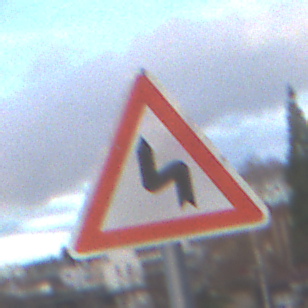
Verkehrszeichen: DoppelkurveZunaechstLinks
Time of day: SunriseSunset
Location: Outdoor (Suburban)
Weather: PartlyCloudy
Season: NotSpecified
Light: Natural